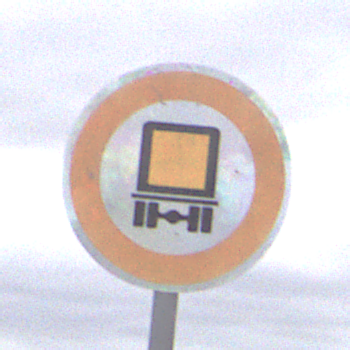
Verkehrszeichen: VerbotKennzeichnungspflichtigeKraftfahrzeugeGefaehrlicheGueter
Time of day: Midday
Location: Outdoor (Nature)
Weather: Overcast
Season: NotSpecified
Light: Natural